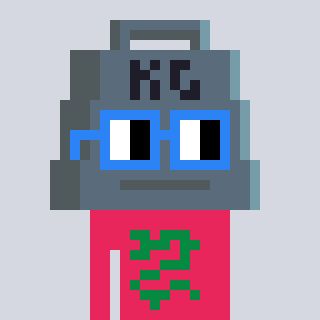
a pixel art character with square blue glasses, a weight-shaped head and a redpinkish-colored body on a cool background